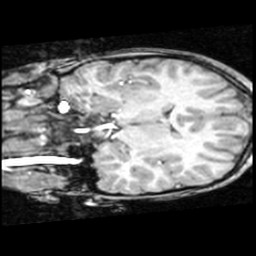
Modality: T1w
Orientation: coronal
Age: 11
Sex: male
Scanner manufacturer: ge
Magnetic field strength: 1.5 T
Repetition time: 0.03333 s
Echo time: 0.008 s